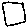
Label: square